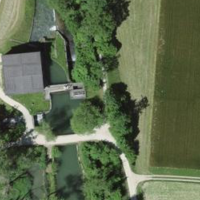
EUNIS habitat code: 25
Species observed at this site:
Corylus avellana